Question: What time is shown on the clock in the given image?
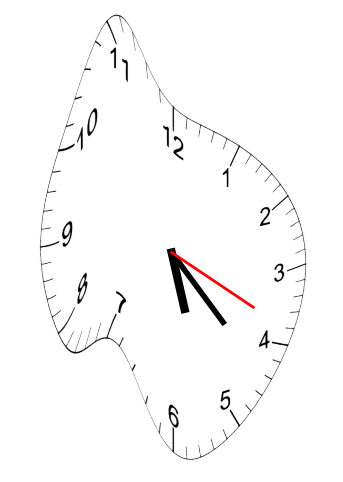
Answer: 05:22:19